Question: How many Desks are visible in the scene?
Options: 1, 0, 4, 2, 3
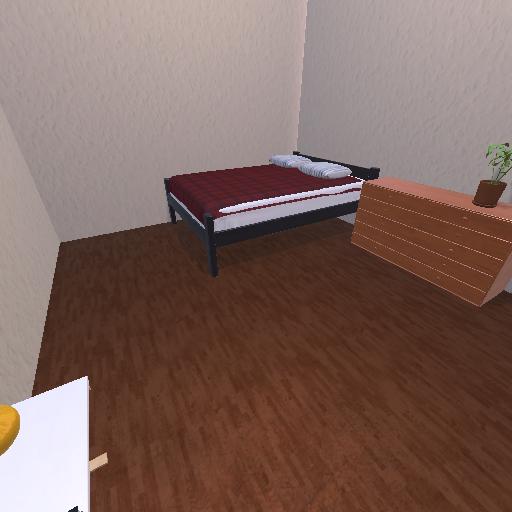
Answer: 1